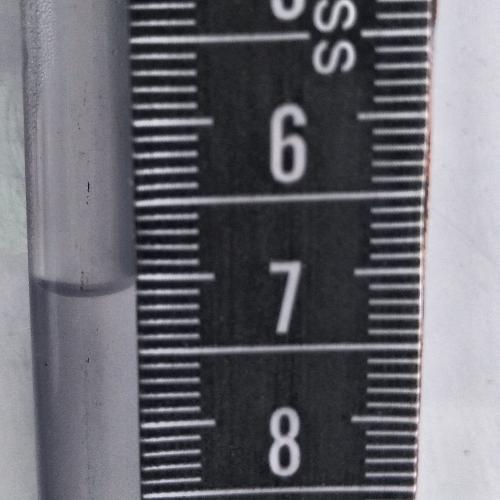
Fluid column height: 7.1 cm